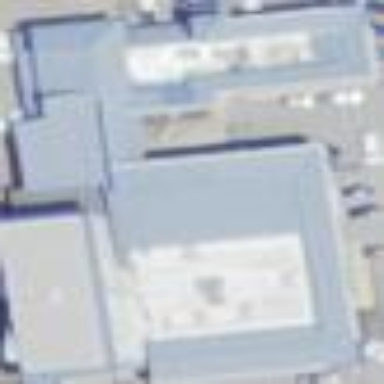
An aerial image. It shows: Car shop building.